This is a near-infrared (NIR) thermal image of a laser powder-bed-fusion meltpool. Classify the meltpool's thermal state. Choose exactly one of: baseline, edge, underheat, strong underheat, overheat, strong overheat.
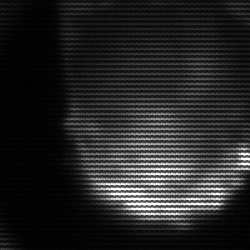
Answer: edge